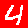
Digit: 4